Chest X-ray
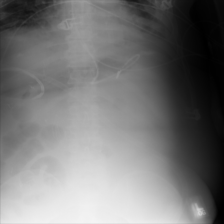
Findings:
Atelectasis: negative
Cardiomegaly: negative
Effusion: negative
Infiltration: negative
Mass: negative
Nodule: negative
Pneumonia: negative
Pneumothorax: negative
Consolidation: negative
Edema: negative
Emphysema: negative
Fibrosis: negative
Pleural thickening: negative
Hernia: negative